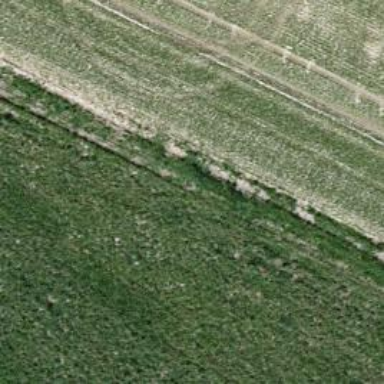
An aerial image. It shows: Track road with ground surface.